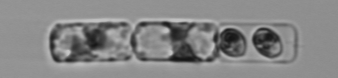
Label: Guinardia_delicatula_TAG_internal_parasite